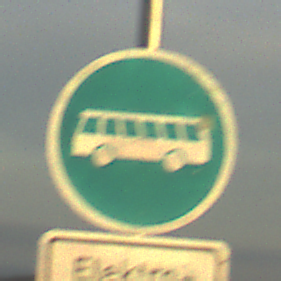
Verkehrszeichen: Busssonderstreifen
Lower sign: BesondereFahrzeugeUndTransportgueter11
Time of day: SunriseSunset
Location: Outdoor (Nature)
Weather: PartlyCloudy
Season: Summer
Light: Natural